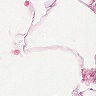
Metastatic tissue present: no